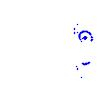
Particle: kaon